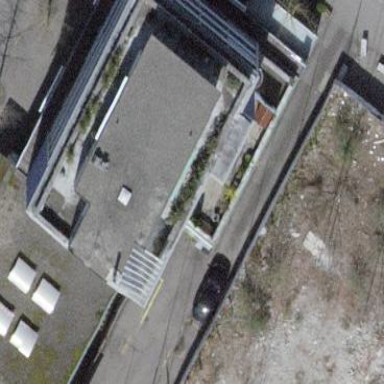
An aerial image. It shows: Office building.